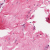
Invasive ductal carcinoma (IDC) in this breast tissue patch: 0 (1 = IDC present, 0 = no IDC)